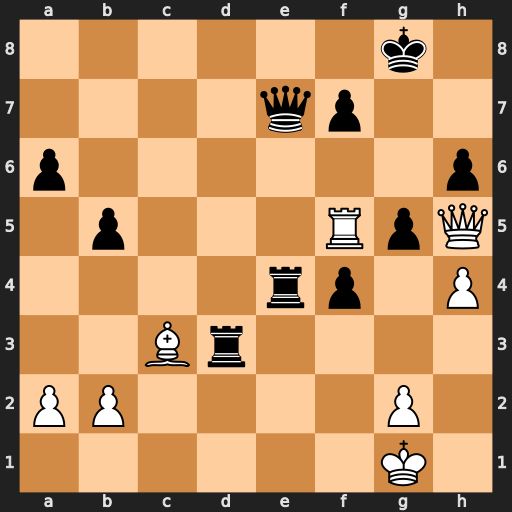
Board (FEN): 6k1/4qp2/p6p/1p3RpQ/4rp1P/2Br4/PP4P1/6K1
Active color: w
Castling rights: -
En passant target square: -
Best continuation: Rxg5+ Qxg5 hxg5 Rxc3 bxc3